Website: walmart
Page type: order-returns
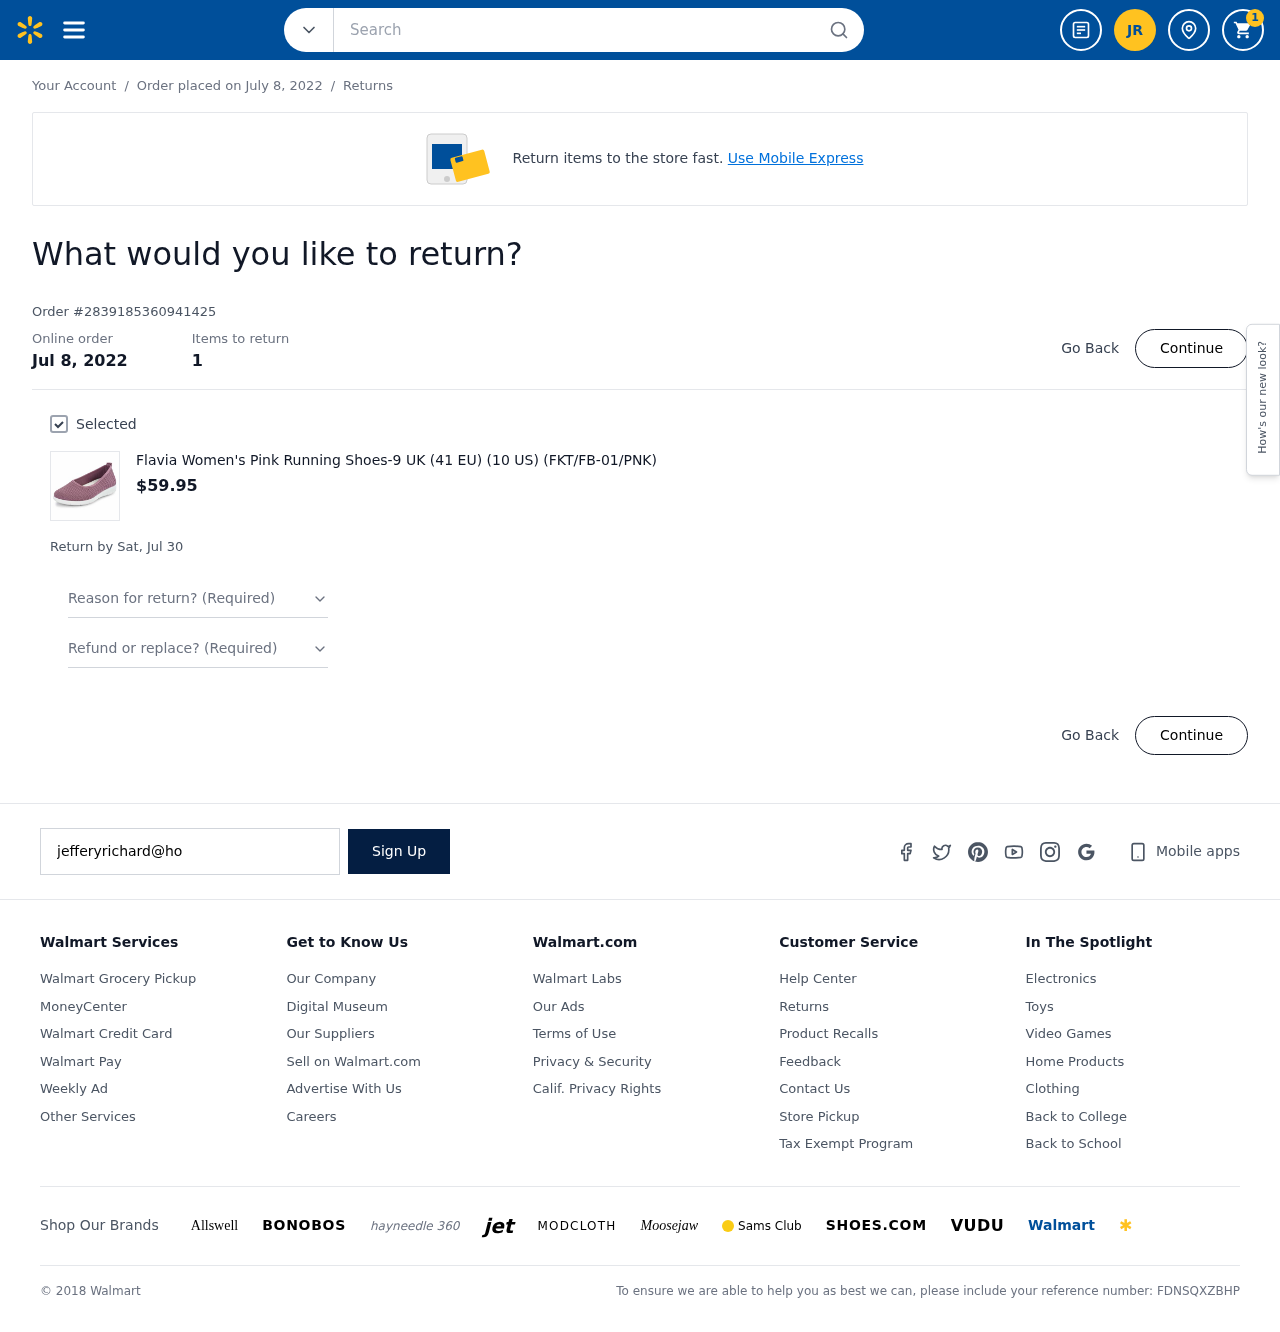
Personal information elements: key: PII_EMAIL
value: jefferyrichard@hotmail.com
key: PII_INITIALS
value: JR
Product elements: key: PRODUCT1_NAME
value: Flavia Women's Pink Running Shoes-9 UK (41 EU) (10 US) (FKT/FB-01/PNK)
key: PRODUCT1_PRICE
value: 59.95
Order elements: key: ORDER_NUM_ITEMS
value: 1
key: ORDER_DATE
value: Jul 8, 2022
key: ORDER_DATE
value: Order placed on July 8, 2022
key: ORDER_ID
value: Order #2839185360941425
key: ORDER_RETURN_BY_DATE
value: Return by Sat, Jul 30
Search elements: key: HEADER_SEARCH
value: Search